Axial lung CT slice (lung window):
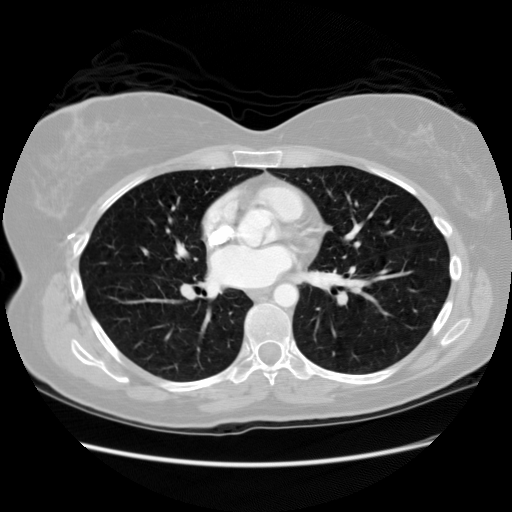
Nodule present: no